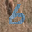
Label: 6